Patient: sex M, age 30
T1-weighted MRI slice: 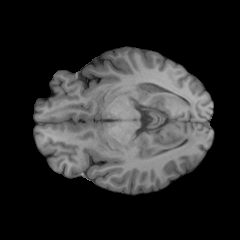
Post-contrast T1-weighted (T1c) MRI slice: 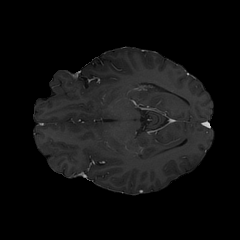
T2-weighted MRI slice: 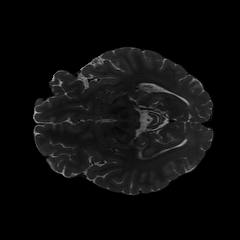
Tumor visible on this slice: no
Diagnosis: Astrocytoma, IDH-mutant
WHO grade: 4